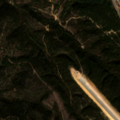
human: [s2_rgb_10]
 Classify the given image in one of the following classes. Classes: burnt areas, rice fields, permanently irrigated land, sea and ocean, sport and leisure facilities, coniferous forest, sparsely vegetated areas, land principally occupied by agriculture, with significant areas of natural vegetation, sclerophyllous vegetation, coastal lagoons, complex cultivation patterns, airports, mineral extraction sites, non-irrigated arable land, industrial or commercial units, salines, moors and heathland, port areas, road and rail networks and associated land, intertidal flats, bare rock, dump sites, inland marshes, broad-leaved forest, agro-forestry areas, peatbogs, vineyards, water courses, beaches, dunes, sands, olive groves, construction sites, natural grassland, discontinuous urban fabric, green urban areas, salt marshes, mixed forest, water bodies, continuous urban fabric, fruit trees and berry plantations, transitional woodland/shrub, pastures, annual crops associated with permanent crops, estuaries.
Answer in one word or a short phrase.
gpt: industrial or commercial units, airports, agro-forestry areas, coniferous forest, transitional woodland/shrub